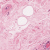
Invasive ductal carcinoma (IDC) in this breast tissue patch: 0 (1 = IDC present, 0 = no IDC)